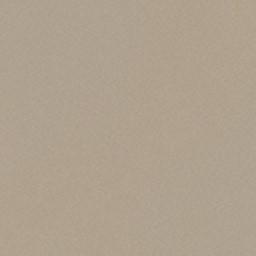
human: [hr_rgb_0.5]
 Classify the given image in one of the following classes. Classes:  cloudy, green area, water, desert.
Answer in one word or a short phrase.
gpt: desert